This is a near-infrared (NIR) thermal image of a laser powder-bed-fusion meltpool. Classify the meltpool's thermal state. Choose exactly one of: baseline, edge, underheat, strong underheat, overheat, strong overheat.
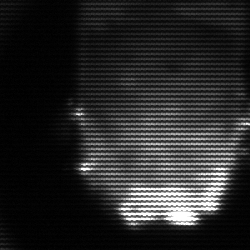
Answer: baseline